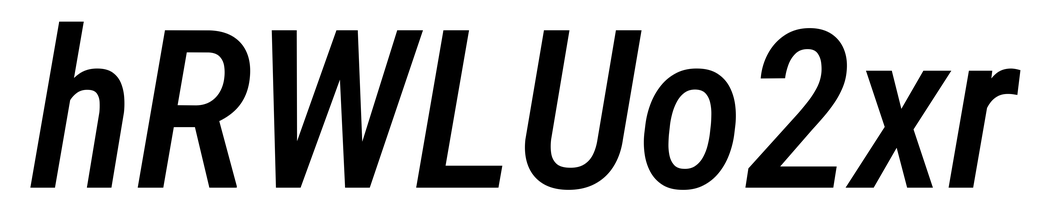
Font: Roboto-Italic_Condensed_Medium_Italic